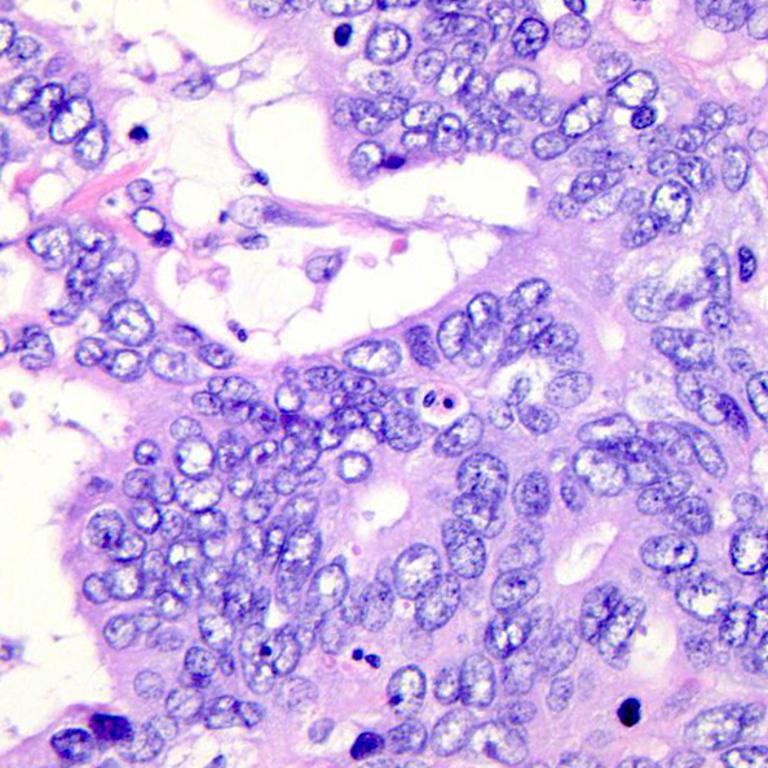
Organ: colon
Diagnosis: adenocarcinomas